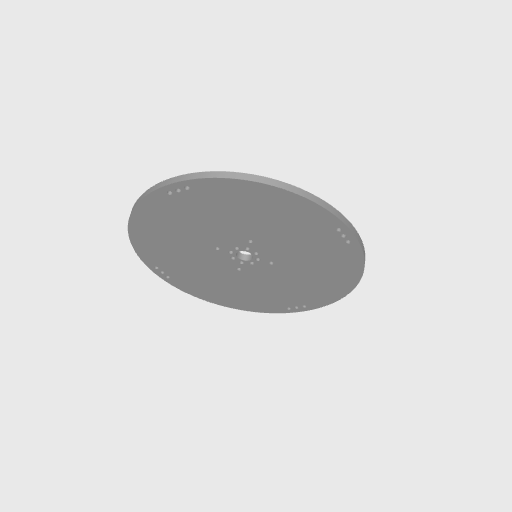
Part: HubMountDisc192OD